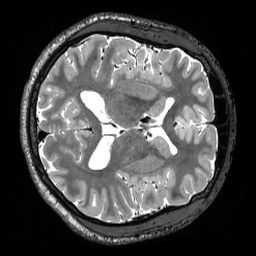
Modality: T2w
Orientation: axial
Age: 21
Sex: male
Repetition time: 3.2 s
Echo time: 0.563 s